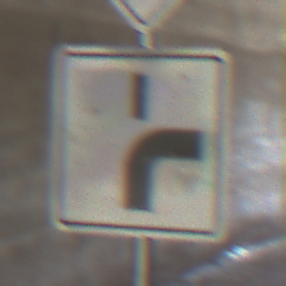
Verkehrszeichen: VerlaufVorfahrtsstrasse8
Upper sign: Vorfahrtsstrasse
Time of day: Midday
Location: Roofed (Tunnel)
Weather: NotSpecified
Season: NotSpecified
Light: Natural